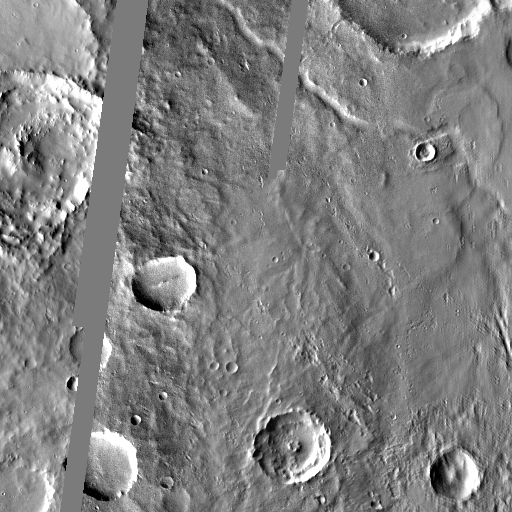
Crater classes present: Background, Other, Buried, Secondary